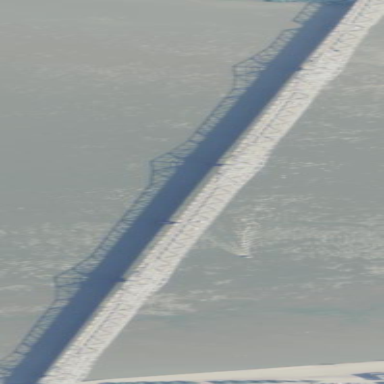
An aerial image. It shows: Man-made bridge.